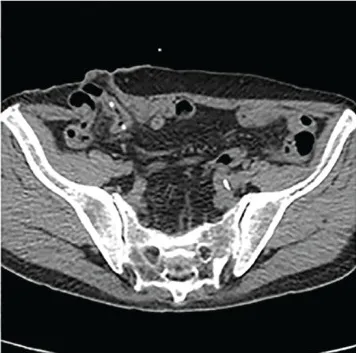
(B) Ileocystoplasty was performed and a new urinary excretory system was reconstructed.
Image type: radiology (ct)